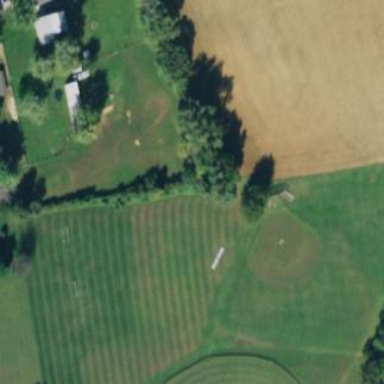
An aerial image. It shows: Softball pitch for leisure land activities.